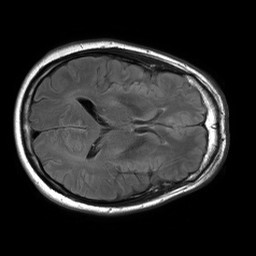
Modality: FLAIR
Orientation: axial
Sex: male
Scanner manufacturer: philips
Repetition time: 11 s
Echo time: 0.125 s